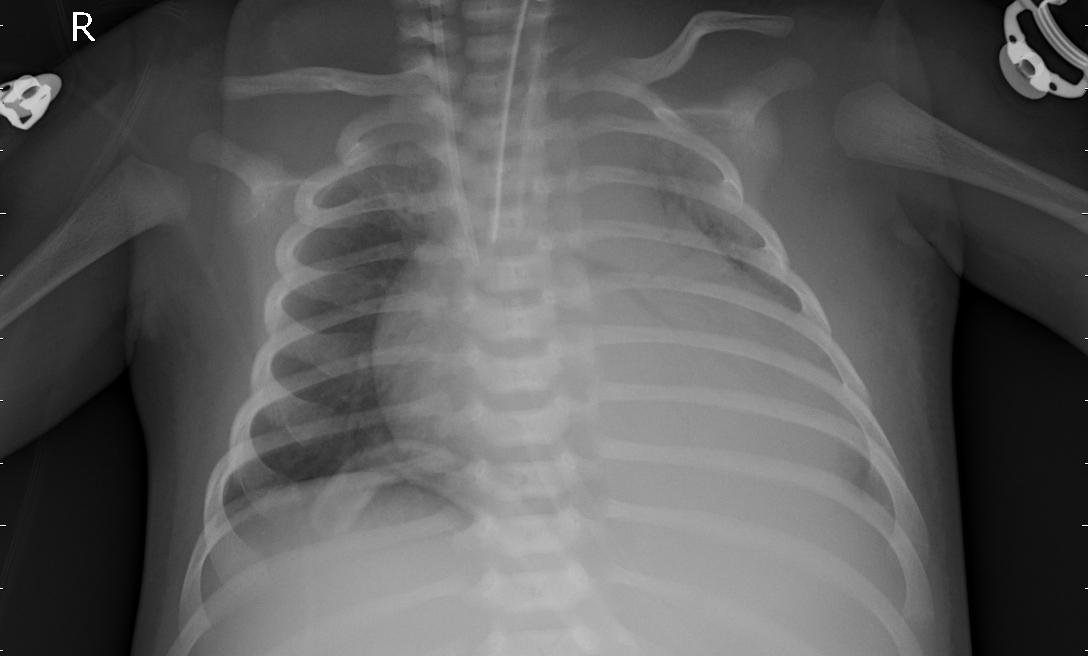
Diagnosis: PNEUMONIA